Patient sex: M
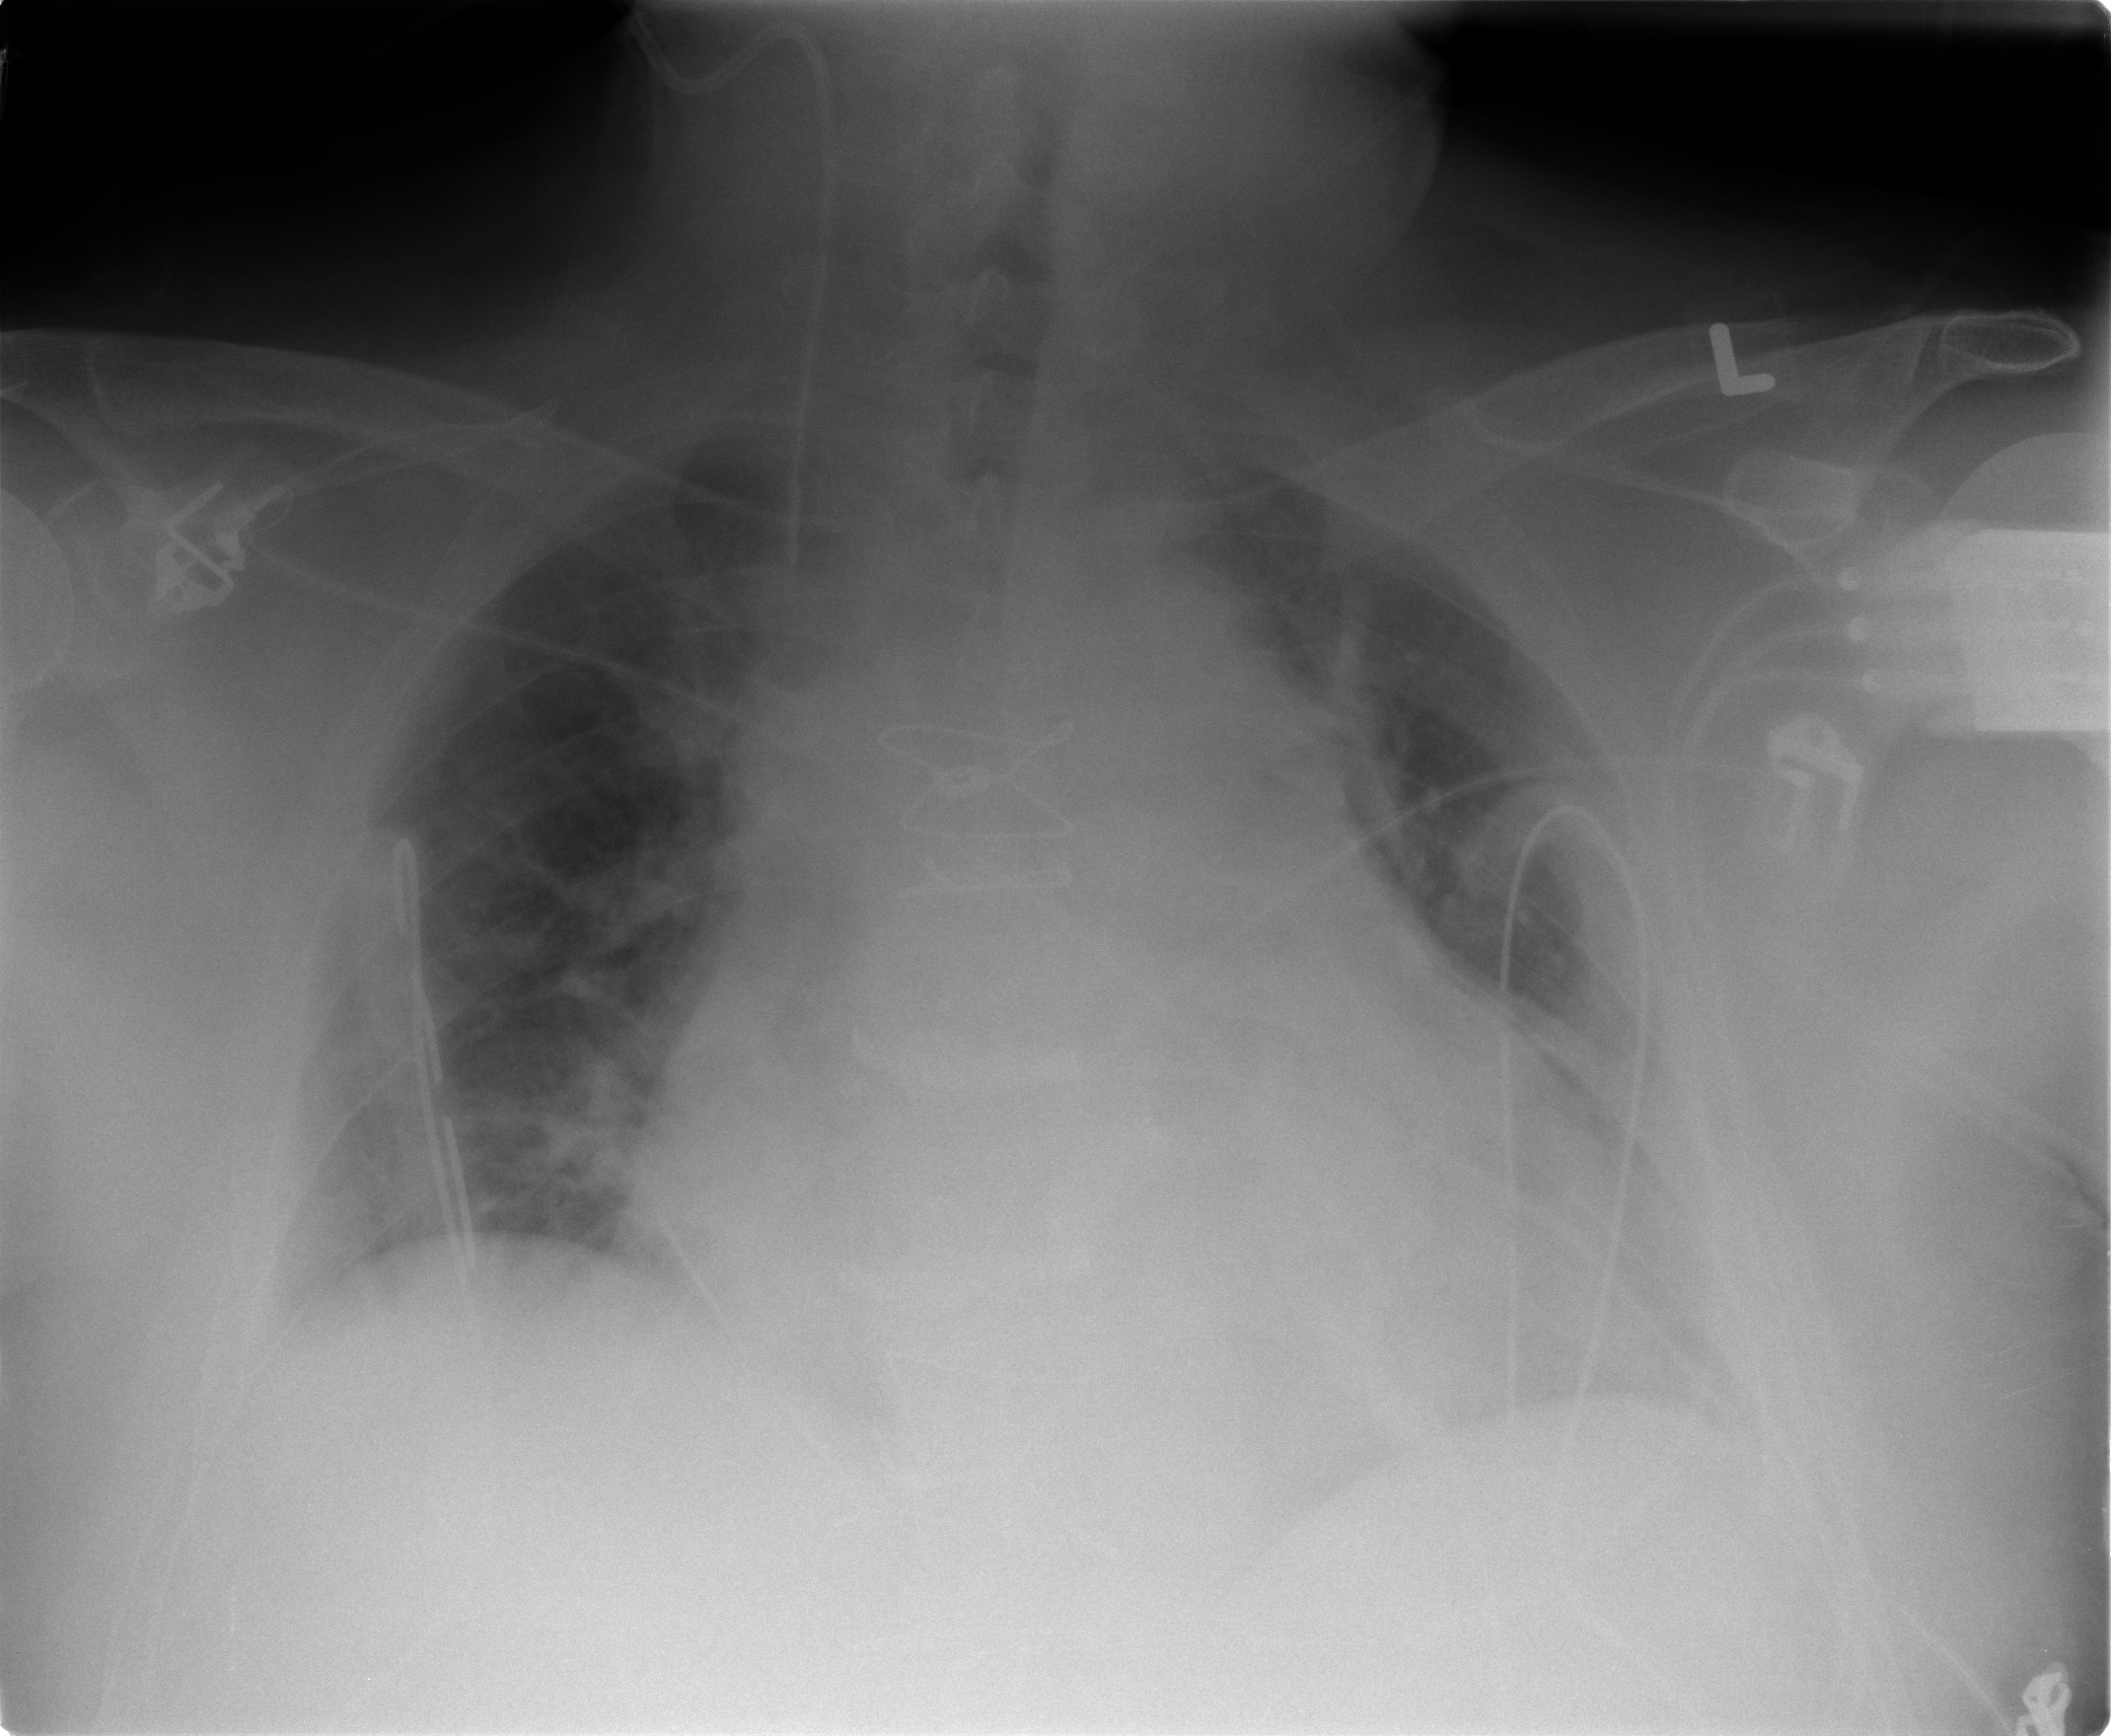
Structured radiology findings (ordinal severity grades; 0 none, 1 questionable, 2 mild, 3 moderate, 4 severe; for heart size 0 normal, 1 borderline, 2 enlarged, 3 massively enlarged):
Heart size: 2
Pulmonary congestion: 1
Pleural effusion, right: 0
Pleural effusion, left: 1
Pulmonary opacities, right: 0
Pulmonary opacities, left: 0
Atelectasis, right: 2
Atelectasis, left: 2